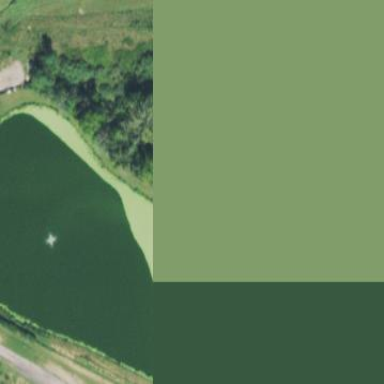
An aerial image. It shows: Lake with natural water.